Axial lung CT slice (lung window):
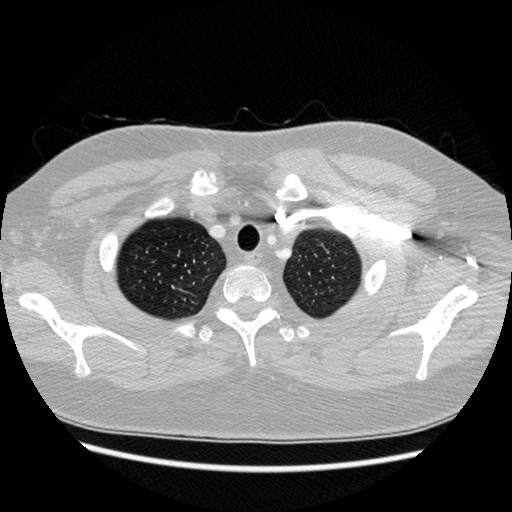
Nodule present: no